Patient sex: M
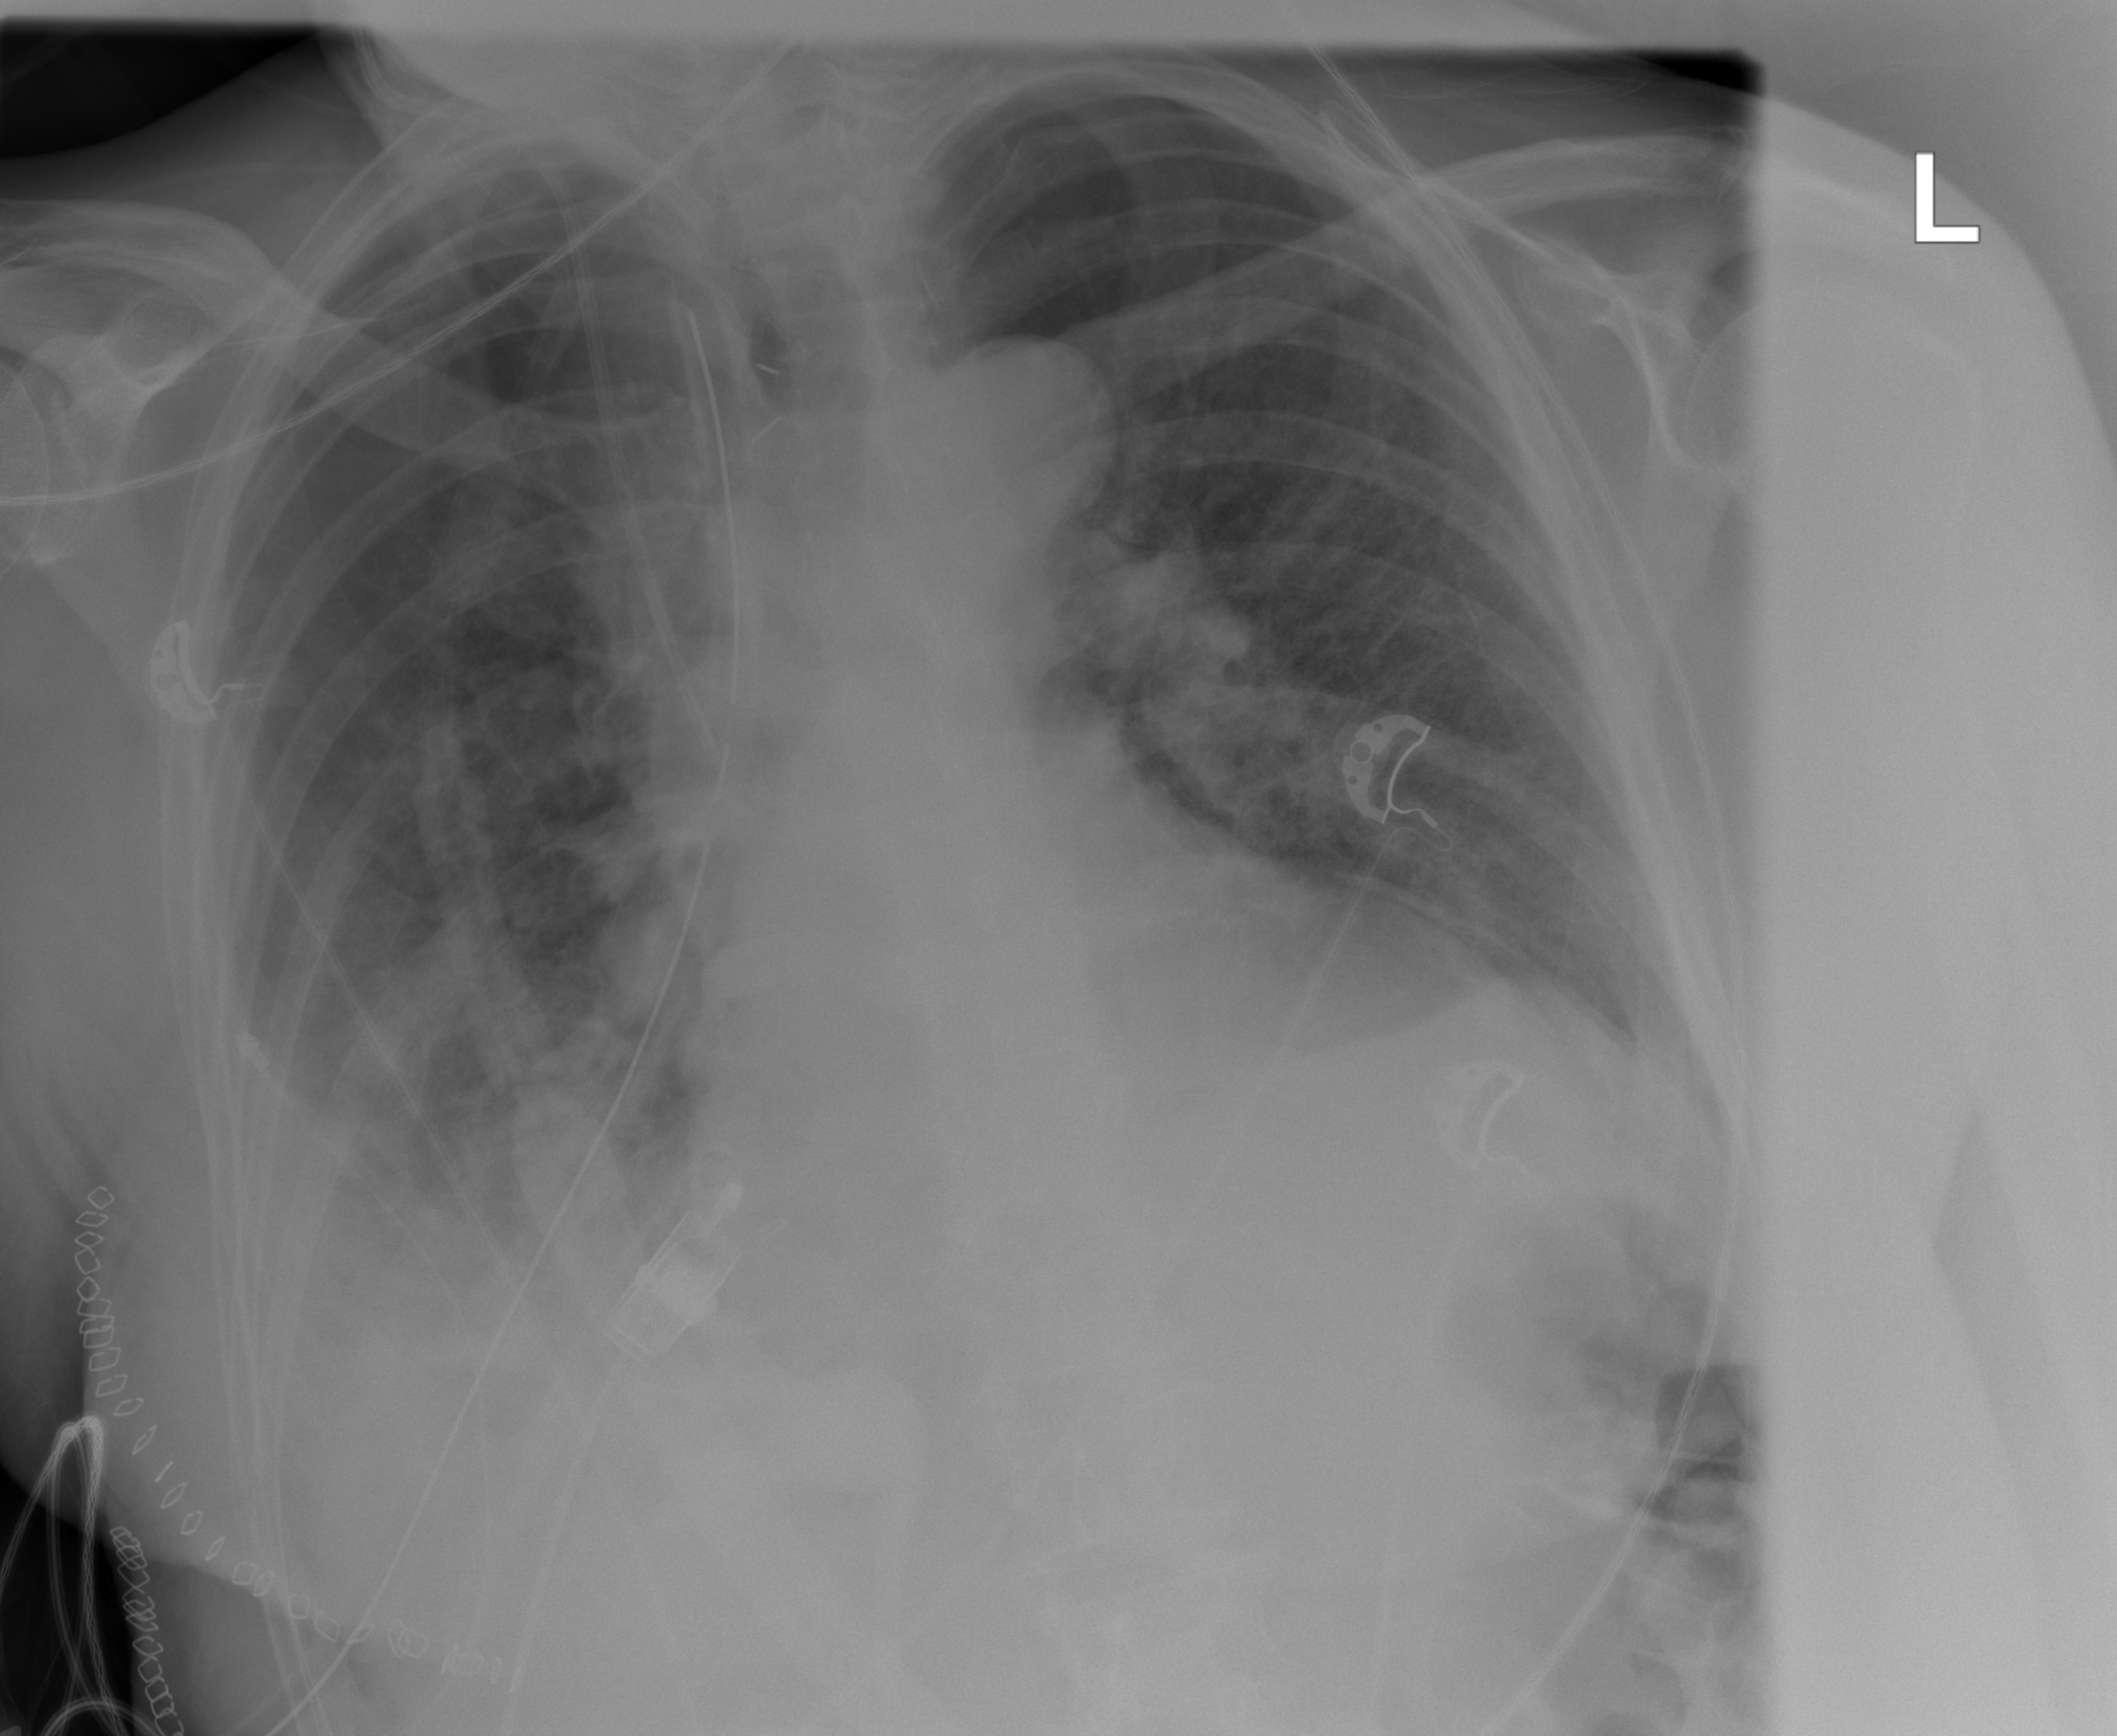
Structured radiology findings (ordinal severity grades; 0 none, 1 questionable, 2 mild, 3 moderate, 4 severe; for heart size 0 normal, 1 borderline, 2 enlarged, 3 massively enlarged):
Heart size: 2
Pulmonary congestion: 2
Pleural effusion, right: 0
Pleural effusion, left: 2
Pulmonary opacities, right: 3
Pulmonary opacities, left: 2
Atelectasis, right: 3
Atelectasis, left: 0